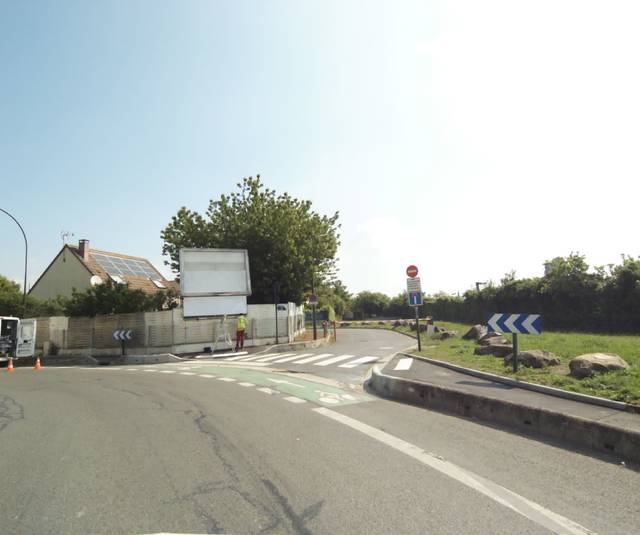
Region: France
Coordinates: 48.952, 2.236